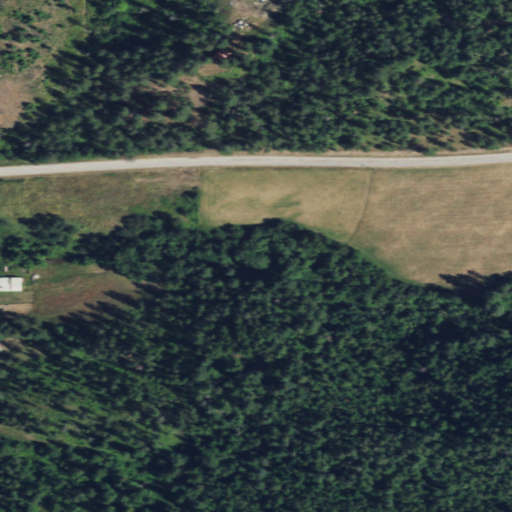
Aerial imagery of valley in Washington named Burnt Valley containing evergreen forest, shrub, grassland, and open development